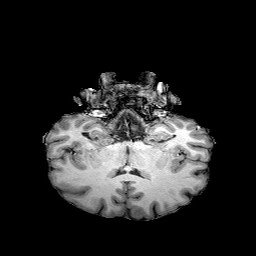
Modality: T1w
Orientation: sagittal
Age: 37
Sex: male
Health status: healthy